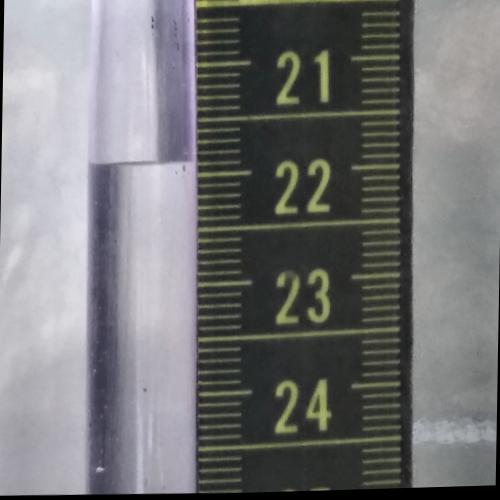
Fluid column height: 21.9 cm